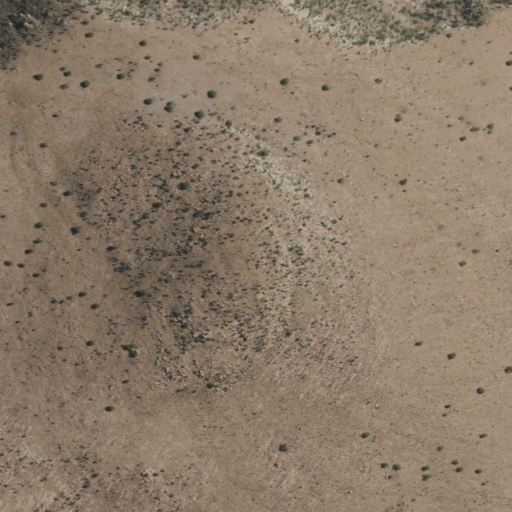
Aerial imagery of cliff(s) in New Mexico named Cowboy Rim containing grassland and shrub